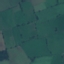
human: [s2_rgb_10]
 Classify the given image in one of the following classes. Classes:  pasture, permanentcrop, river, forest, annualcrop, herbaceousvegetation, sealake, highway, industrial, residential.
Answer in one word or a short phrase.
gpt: Pasture